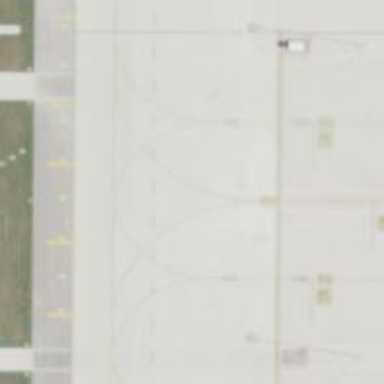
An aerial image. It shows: Image of taxiway at airport.